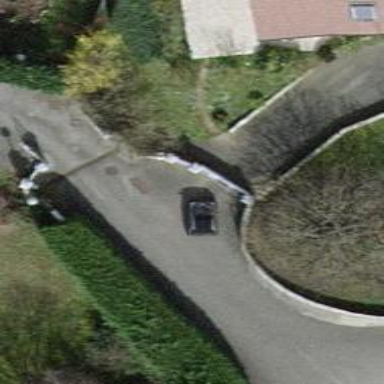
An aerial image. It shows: Alleyway designated as service road.